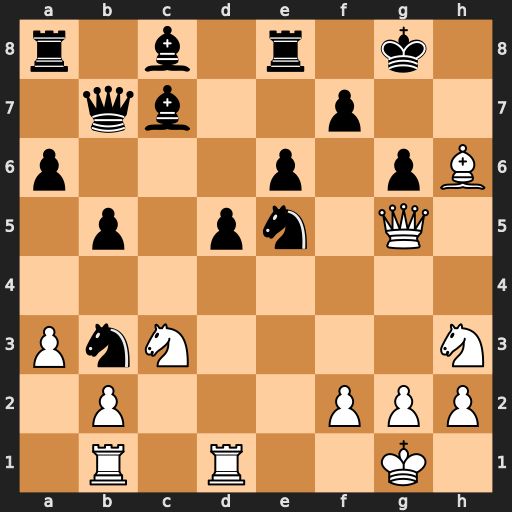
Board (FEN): r1b1r1k1/1qb2p2/p3p1pB/1p1pn1Q1/8/PnN4N/1P3PPP/1R1R2K1
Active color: w
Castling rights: -
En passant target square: -
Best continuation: Qf6 Nf3+ gxf3 Be5 Qxe5